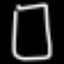
Label: pencil